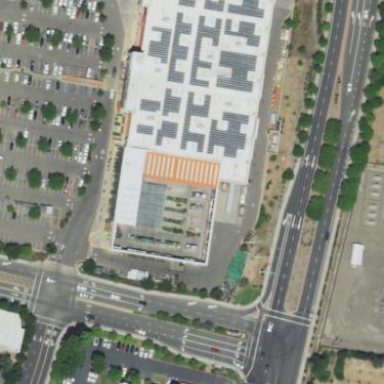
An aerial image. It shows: Garden centre housed in building.